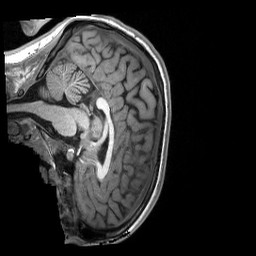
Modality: T1w
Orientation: sagittal
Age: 16
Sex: female
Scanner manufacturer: siemens
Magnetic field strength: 3 T
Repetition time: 2.53 s
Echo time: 0.00174 s